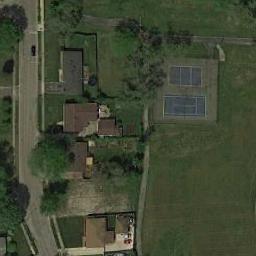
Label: tennis_court